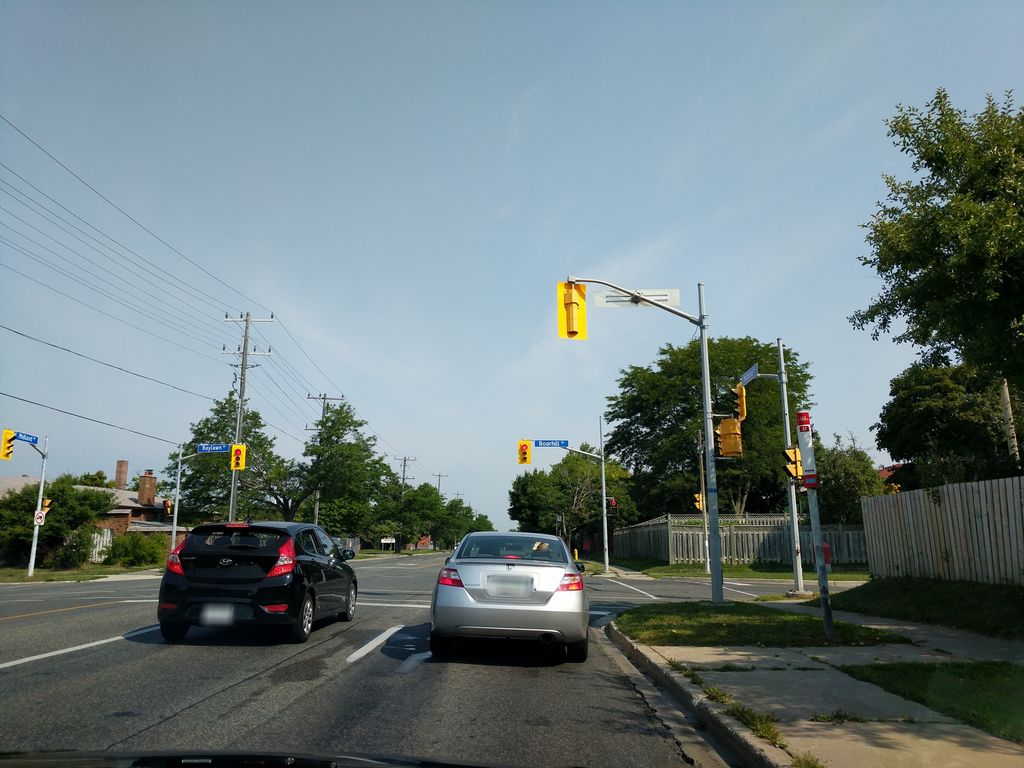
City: toronto